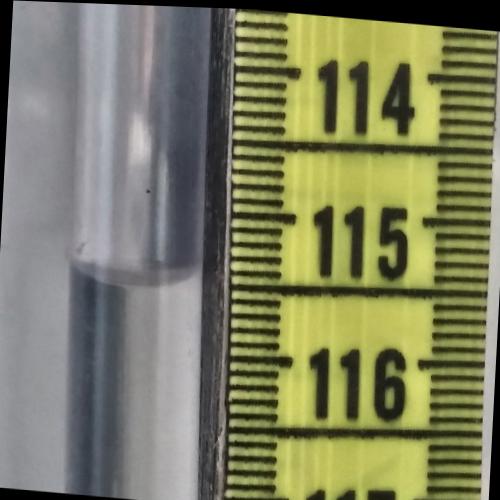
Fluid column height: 115.4 cm